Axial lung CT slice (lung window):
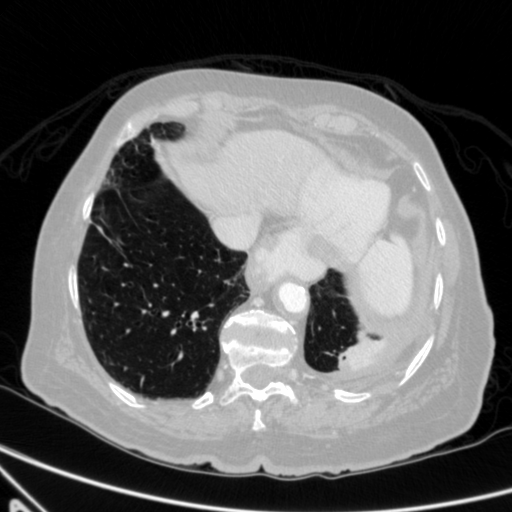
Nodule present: no